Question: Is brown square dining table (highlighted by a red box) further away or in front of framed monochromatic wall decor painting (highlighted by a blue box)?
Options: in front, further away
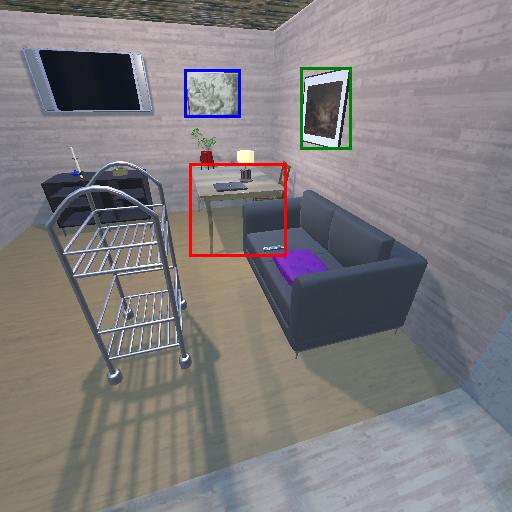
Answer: in front